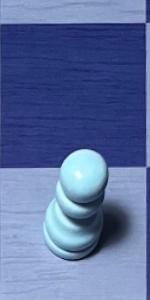
Label: Pawn_White